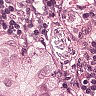
Metastatic tissue present: yes